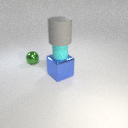
small green metal sphere to the left of large blue metal cube